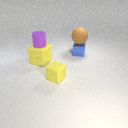
small yellow rubber cube to the left of small blue metal cube